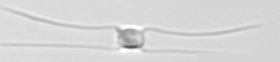
Label: Chaetoceros_similis